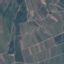
Label: PermanentCrop